Interaction volume radius: 10 \u00c5
Interaction volume height: 20 \u00c5
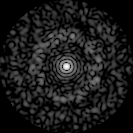
Disorder parameter: 0.8135